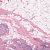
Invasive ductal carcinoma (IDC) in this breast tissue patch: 1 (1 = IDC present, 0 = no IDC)